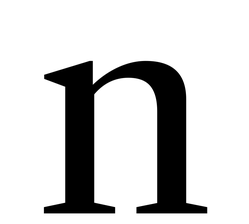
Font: LibreCaslonText_Regular